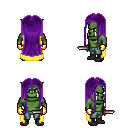
a pixel art fantasy rpg character, male body template, orc, green skin, yellow cape, teal pants, purple extra-long hairstyle, gold gloves, black shoes, dagger, four views (front, back, left, right), 2x2 character sprite sheet, small pixel art, hard edges, no anti-aliasing